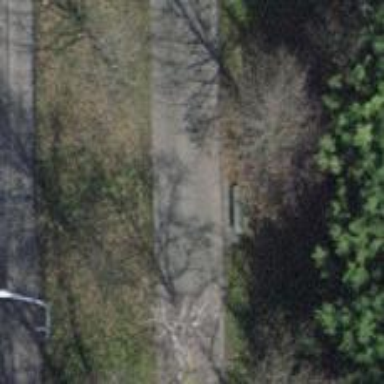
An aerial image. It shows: Bench for seating.